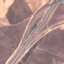
Land use / land cover class: Highway